Question:
I would like to move the highlighted block in the image, i.e. the the 'Result Info' (the "About 5 results (0.40 seconds) text)" and the 'powered by Google Custom Search', to the bottom of the search results.
Removing them maybe against Google's terms, but moving them to the bottom doesn't appear to be so, as many websites are doing it.
Here's the javascript code that I use for the search results page:
'''
<script src="http://www.google.com/jsapi" type="text/javascript"></script>
<script type="text/javascript">
google.load('search', '1', {language : 'en', style : google.loader.themes.V2_DEFAULT});
google.setOnLoadCallback(function() {
var customSearchOptions = {};
var googleAnalyticsOptions = {};
googleAnalyticsOptions['queryParameter'] = 'q';
googleAnalyticsOptions['categoryParameter'] = '';
customSearchOptions['googleAnalyticsOptions'] = googleAnalyticsOptions;
customSearchOptions['adoptions'] = {'layout': 'noTop'};
var customSearchControl = new google.search.CustomSearchControl(
'XXXXCANTGIVEITAWAYXXXXX', customSearchOptions);
customSearchControl.setResultSetSize(google.search.Search.FILTERED_CSE_RESULTSET);
var options = new google.search.DrawOptions();
options.enableSearchResultsOnly();
customSearchControl.draw('cse', options);
function parseParamsFromUrl() {
var params = {};
var parts = window.location.search.substr(1).split('&');
for (var i = 0; i < parts.length; i++) {
var keyValuePair = parts[i].split('=');
var key = decodeURIComponent(keyValuePair[0]);
params[key] = keyValuePair[1] ?
decodeURIComponent(keyValuePair[1].replace(/\+/g, ' ')) :
keyValuePair[1];
}
return params;
}
var urlParams = parseParamsFromUrl();
var queryParamName = "q";
if (urlParams[queryParamName]) {
customSearchControl.execute(urlParams[queryParamName]);
}
}, true);
</script>
'''
Can someone who knows JavaScript and/or has used Google Custom Search Engine, modify the aforementioned JS code accordingly?
PS: I don't know JavaScript, so some kind of spoon-feeding will help. Thanks.
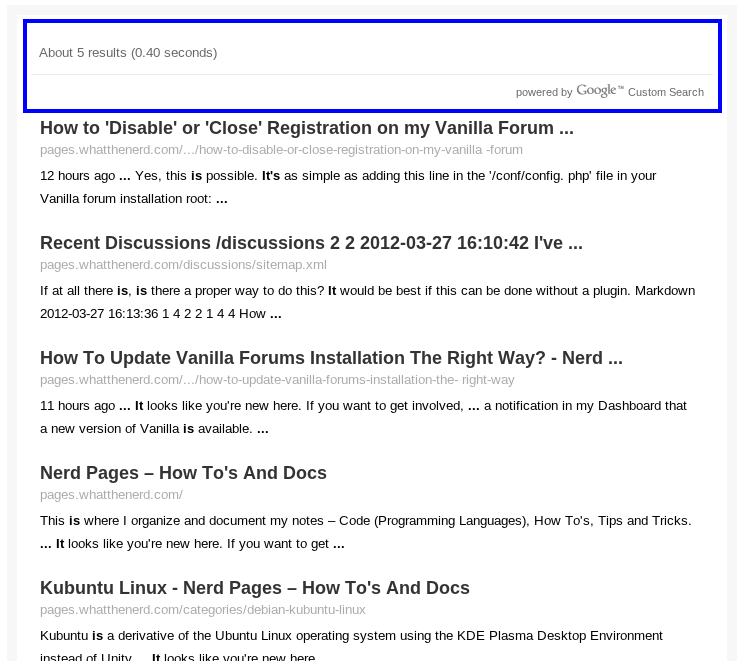
Answer: Are you already using jQuery on that page? If so, you can move that section around by doing this:
$( '.gsc-result-info' ).appendTo( '.gsc-control-cse' );
That will be fragile and could break anytime Google changes things.
I'm not sure sure that is quite moving the part you want moved (and your layout might be a little different than the demo. Just replace gsc-result-info with the class of the div you want to move gsc-control-cse with the div you want to move it to.